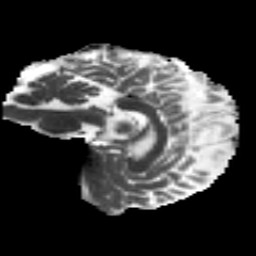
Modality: MD
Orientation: sagittal
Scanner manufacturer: siemens
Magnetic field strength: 3 T
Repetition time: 4.16 s
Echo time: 0.0806 s